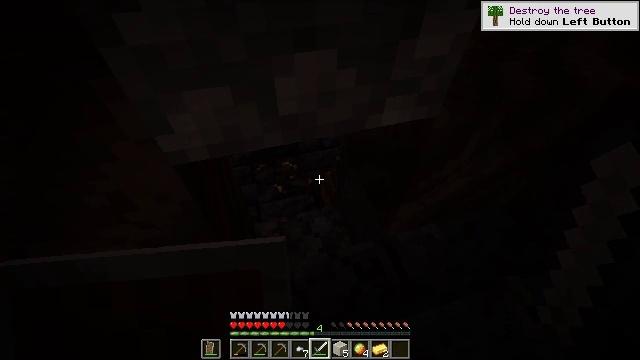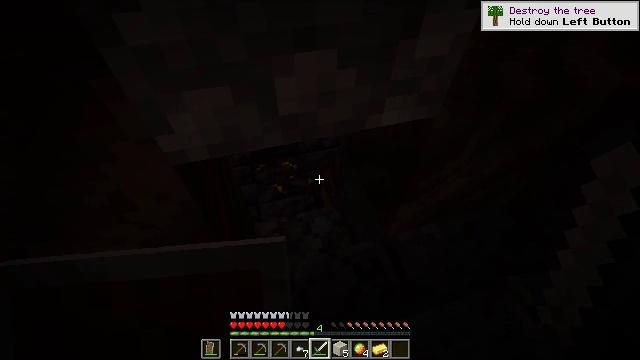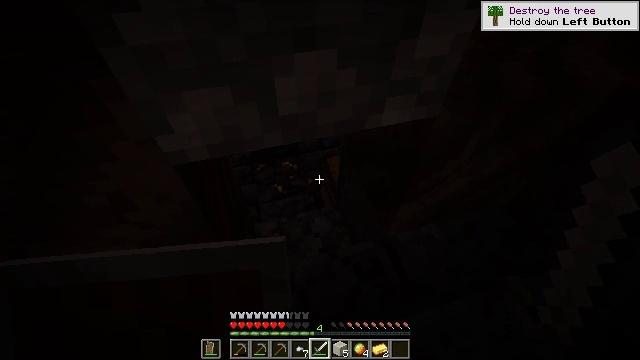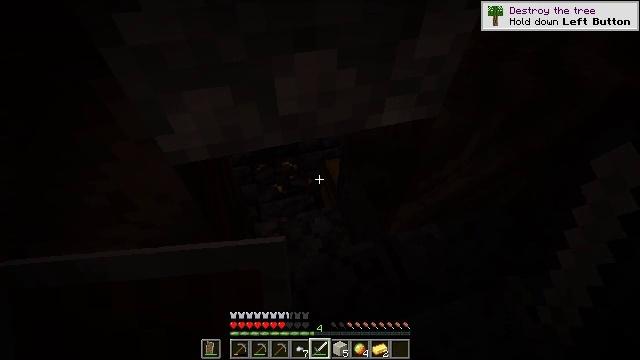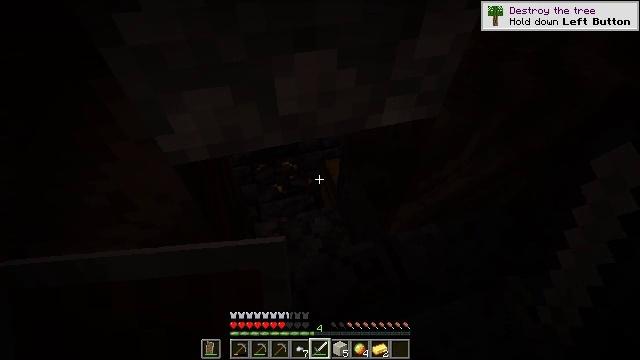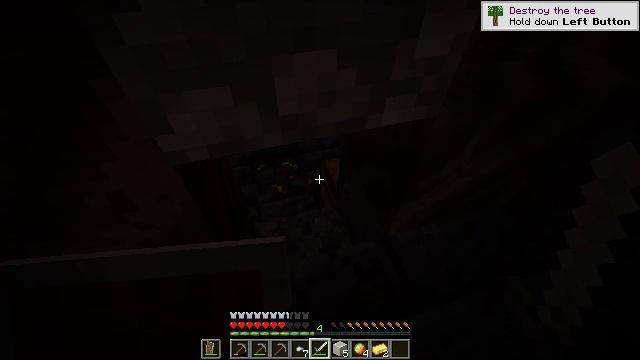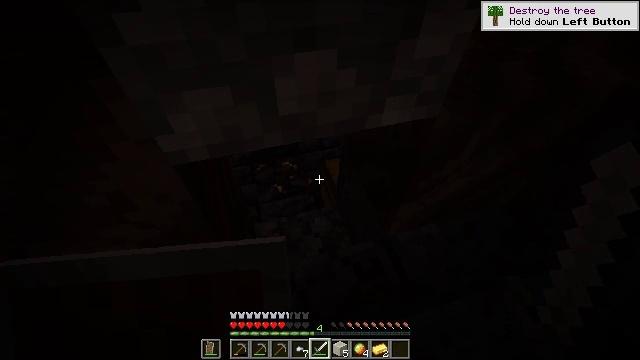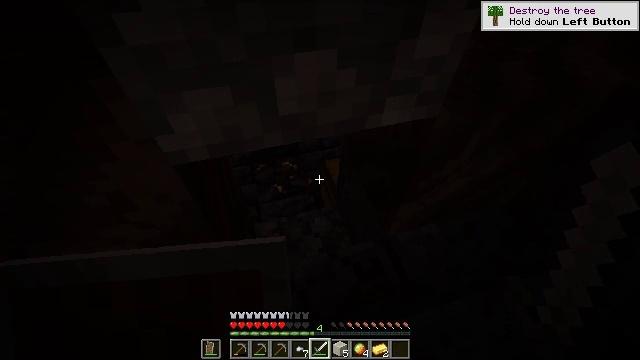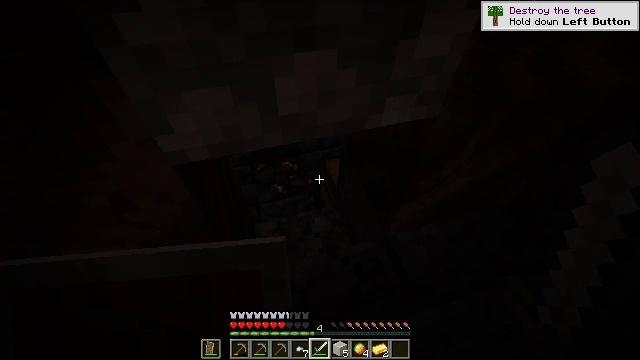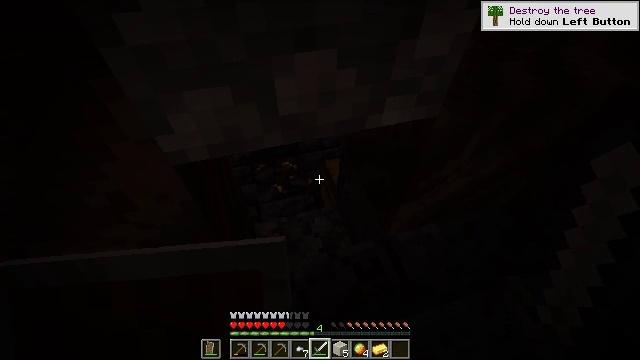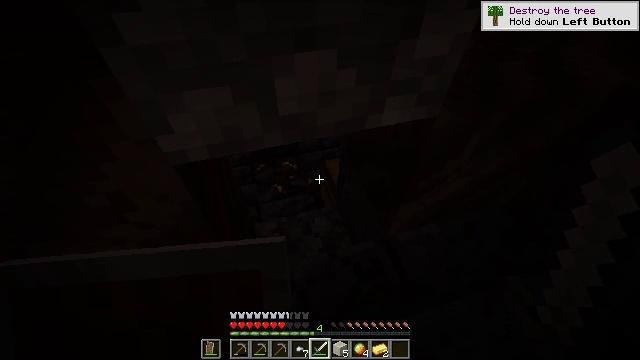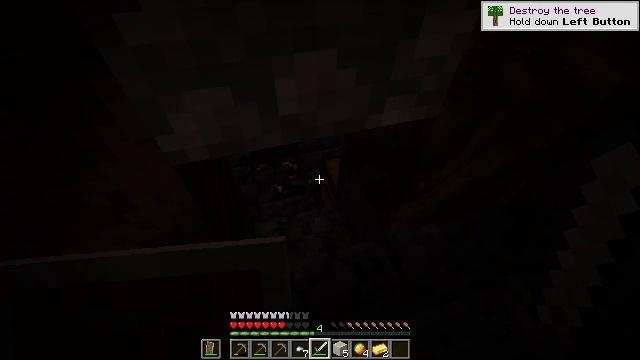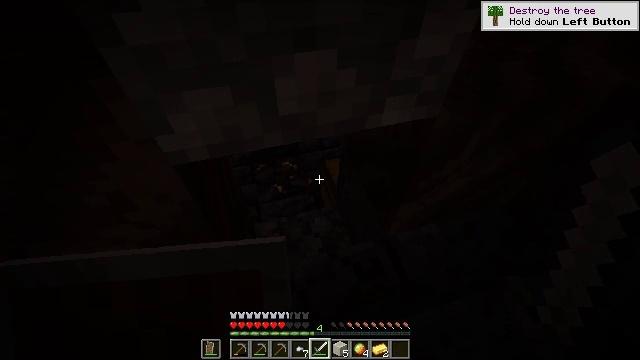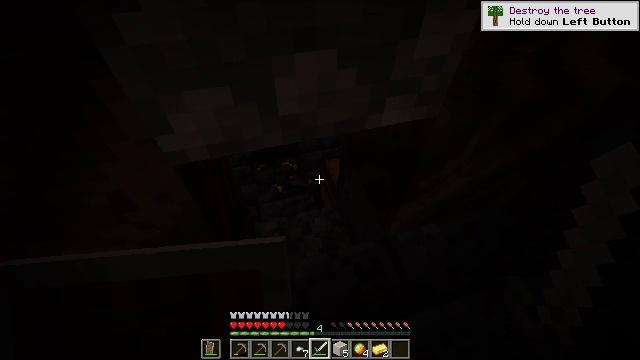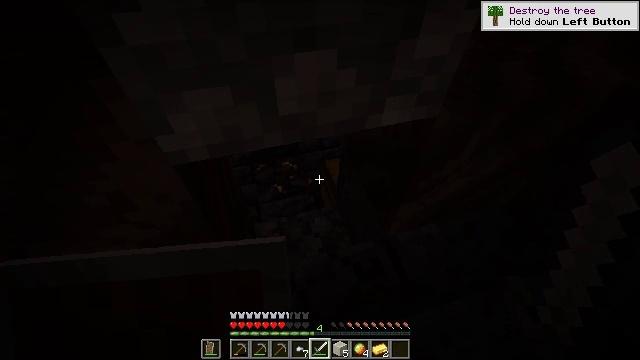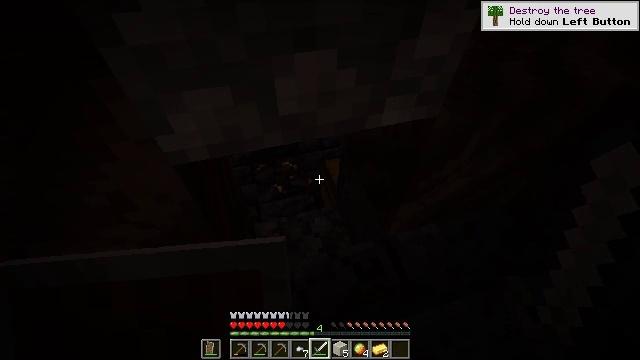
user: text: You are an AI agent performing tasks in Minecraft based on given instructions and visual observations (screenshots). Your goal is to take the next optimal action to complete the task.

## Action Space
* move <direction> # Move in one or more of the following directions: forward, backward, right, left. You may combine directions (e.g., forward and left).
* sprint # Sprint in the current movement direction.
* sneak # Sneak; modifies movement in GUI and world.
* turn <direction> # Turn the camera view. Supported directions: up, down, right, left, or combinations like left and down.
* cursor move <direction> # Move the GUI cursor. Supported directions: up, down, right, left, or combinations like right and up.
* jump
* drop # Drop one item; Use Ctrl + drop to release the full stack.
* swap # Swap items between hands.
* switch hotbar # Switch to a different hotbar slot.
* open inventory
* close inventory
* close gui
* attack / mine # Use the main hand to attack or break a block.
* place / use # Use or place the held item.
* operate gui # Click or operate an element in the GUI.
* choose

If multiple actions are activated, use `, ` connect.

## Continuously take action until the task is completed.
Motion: motion action
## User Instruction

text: Retrieve polished blackstone bricks from a structure.
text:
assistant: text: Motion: no_op
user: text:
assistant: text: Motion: no_op
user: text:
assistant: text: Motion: no_op
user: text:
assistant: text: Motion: no_op
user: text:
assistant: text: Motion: no_op
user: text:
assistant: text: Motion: no_op
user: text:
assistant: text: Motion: no_op
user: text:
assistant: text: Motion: no_op
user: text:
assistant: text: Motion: no_op
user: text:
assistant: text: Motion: no_op
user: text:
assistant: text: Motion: no_op
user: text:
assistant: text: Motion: no_op
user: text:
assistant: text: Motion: no_op
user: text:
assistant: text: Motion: no_op
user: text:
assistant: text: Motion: no_op
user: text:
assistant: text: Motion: no_op
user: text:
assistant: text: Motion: no_op
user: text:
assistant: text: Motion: no_op
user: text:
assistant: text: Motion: no_op
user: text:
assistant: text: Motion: no_op
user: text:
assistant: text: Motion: no_op
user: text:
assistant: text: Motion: no_op
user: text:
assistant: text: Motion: no_op
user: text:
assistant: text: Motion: no_op
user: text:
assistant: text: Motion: no_op
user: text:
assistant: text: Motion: no_op
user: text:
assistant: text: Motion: no_op
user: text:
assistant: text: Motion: no_op
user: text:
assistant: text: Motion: no_op
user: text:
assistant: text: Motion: no_op